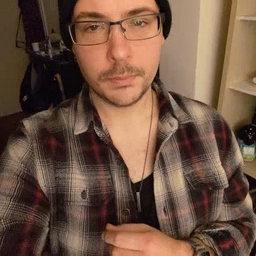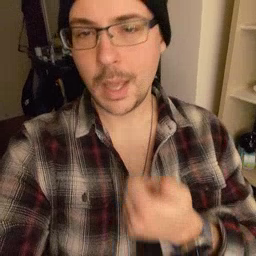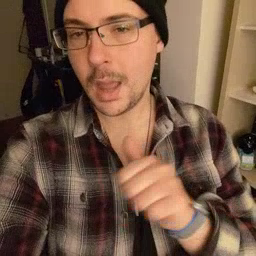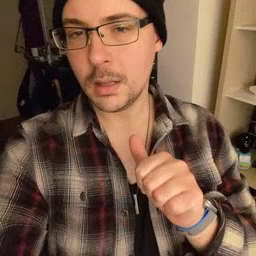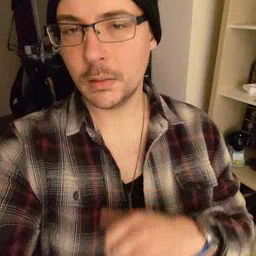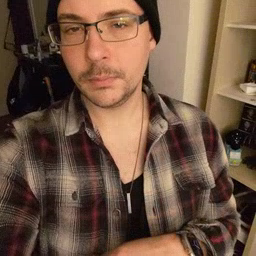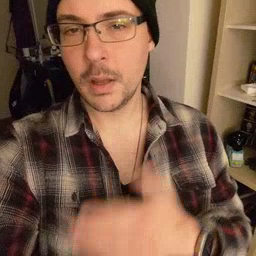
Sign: any